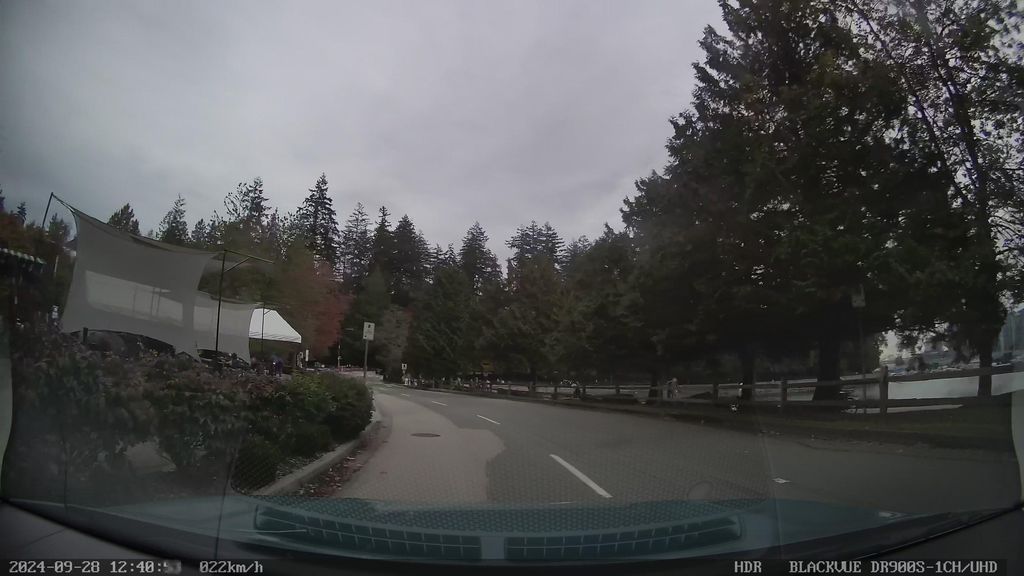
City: vancouver